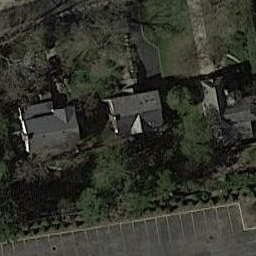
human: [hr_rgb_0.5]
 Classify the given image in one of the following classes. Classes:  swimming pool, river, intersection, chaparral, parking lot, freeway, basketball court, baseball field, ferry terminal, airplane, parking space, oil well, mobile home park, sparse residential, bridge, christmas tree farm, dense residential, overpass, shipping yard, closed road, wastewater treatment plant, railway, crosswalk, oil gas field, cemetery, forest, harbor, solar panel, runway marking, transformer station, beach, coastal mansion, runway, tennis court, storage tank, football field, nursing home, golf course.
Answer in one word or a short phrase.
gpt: sparse residential